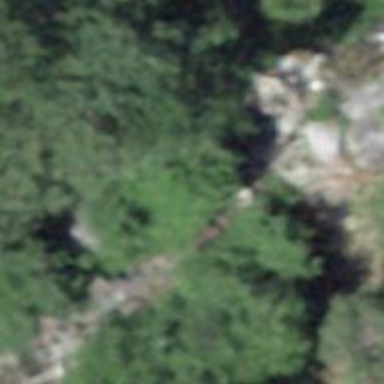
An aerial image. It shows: Path leading to bridge.